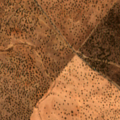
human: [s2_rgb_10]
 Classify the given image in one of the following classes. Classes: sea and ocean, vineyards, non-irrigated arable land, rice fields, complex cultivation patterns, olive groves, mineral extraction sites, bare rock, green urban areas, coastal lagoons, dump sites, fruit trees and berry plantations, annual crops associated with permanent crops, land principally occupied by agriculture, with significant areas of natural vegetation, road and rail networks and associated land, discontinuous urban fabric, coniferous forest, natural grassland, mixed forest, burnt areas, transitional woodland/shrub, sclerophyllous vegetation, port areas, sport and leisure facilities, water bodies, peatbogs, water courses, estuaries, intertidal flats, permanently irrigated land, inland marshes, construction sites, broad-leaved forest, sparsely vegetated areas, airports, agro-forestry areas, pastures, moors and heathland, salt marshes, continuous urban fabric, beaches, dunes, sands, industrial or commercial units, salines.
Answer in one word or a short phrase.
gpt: agro-forestry areas